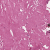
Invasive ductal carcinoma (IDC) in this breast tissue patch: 0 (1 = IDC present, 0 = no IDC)